Field crop: tomato
Growth stage: 1
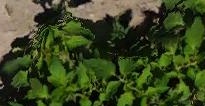
Species: tomato